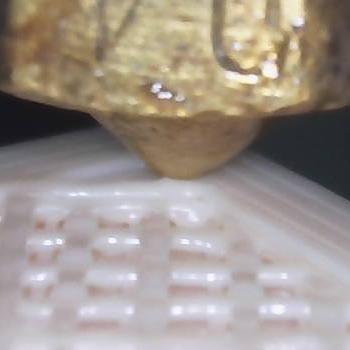
Flow rate: 89%